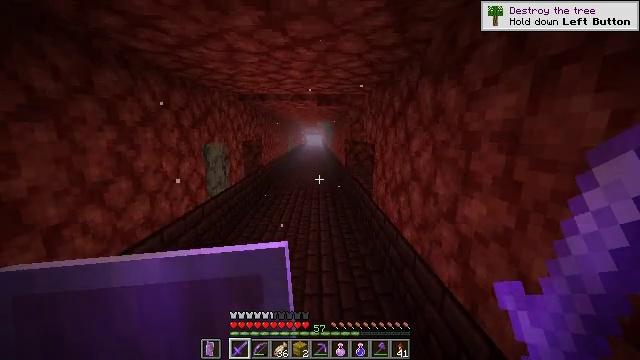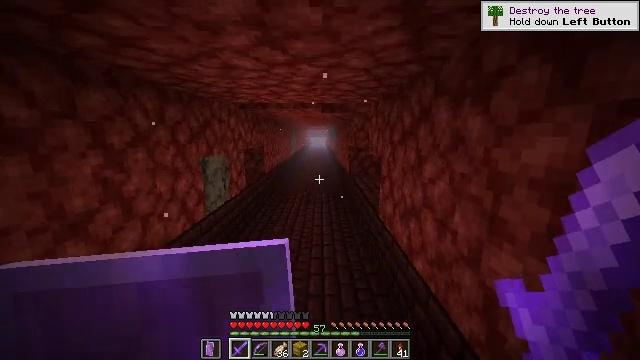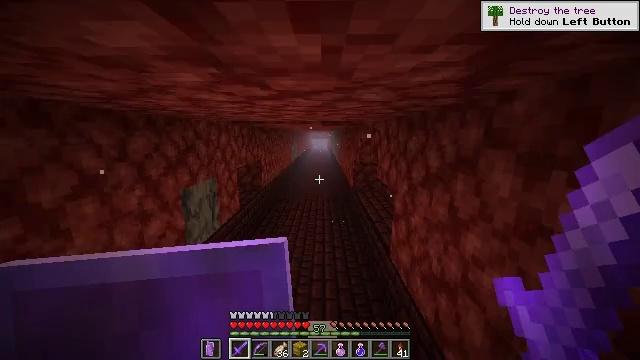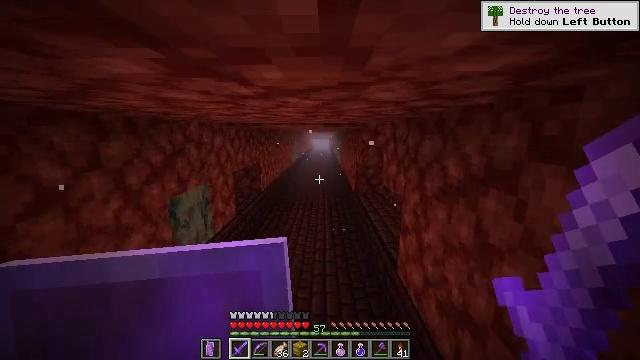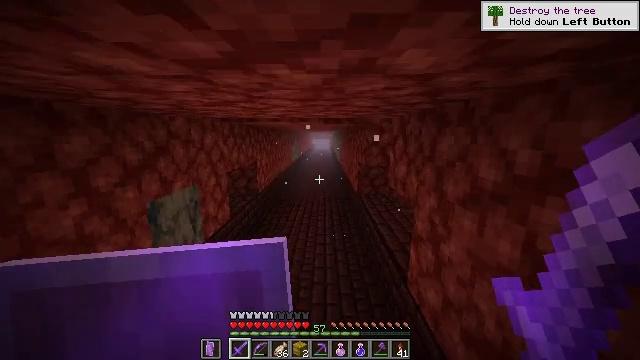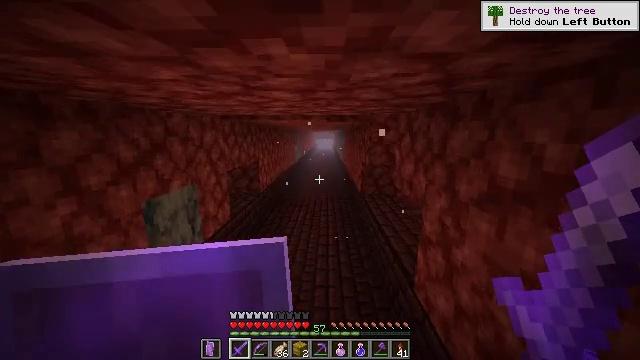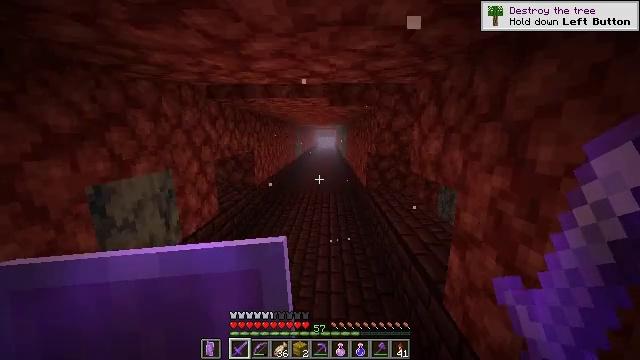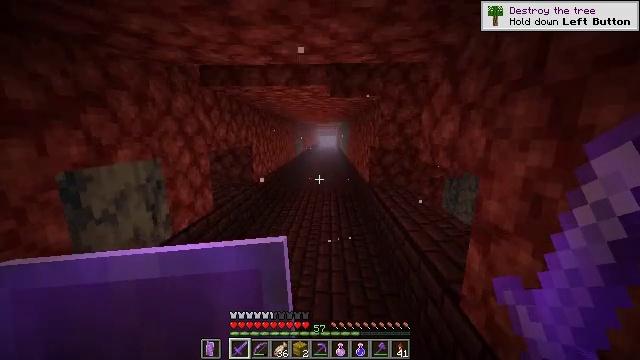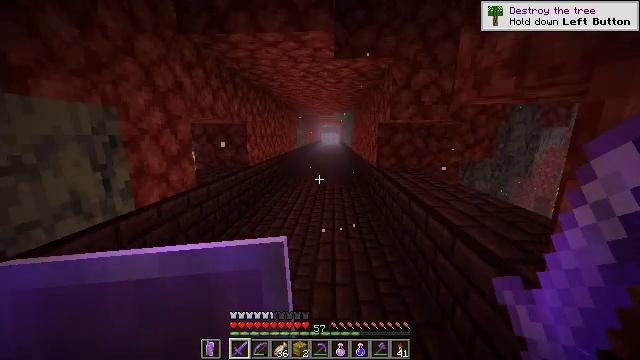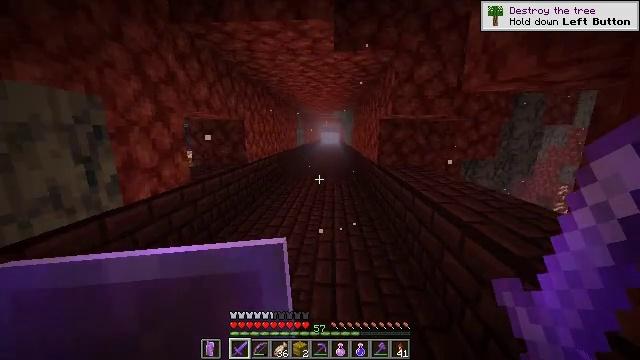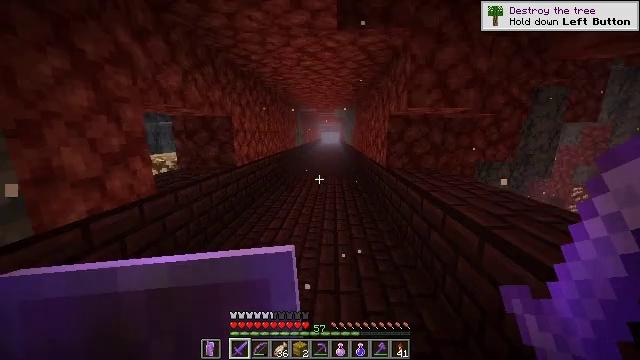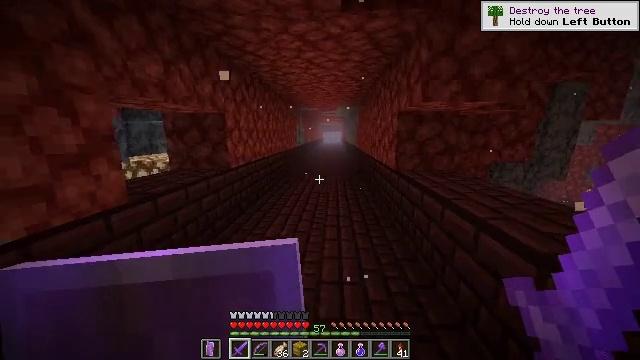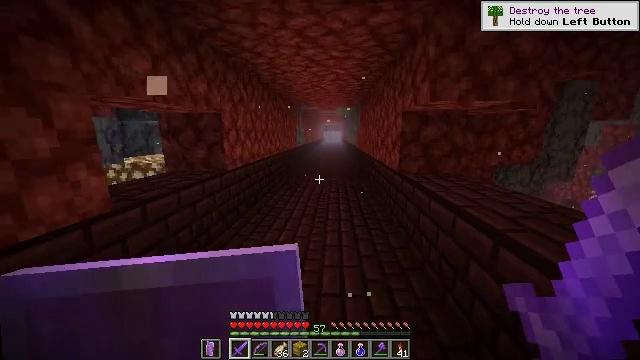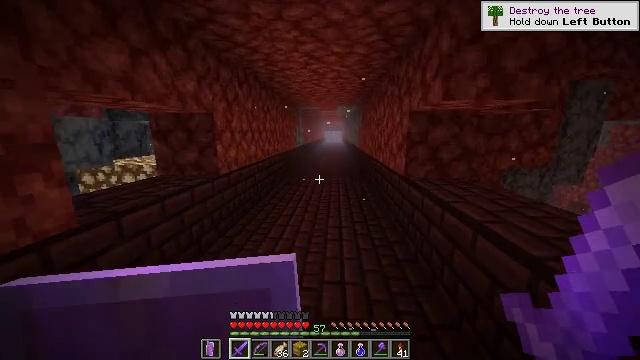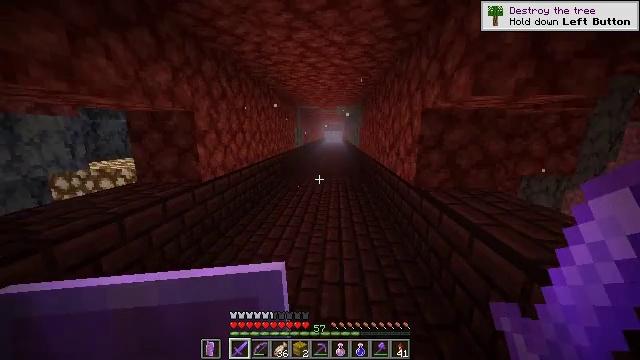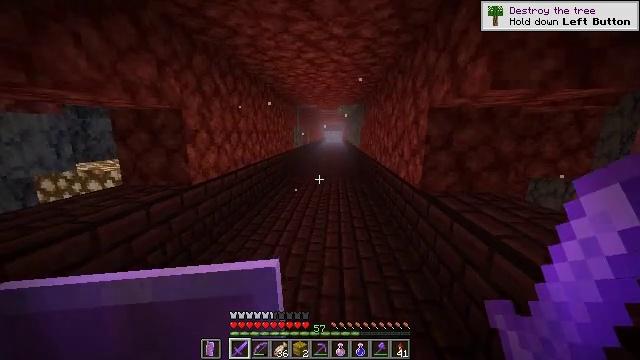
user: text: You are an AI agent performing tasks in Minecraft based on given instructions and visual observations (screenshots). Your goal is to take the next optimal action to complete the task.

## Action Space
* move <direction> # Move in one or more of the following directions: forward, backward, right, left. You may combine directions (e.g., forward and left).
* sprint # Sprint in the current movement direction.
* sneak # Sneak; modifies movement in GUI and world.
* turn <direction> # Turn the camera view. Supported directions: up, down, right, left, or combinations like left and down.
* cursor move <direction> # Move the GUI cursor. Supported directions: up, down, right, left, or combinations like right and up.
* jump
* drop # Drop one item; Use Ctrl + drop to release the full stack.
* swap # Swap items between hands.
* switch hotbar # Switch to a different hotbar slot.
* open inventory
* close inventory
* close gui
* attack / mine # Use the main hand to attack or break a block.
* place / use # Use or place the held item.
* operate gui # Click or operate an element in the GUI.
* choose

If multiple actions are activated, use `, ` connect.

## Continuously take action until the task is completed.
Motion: motion action
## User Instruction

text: Defeat a magma cube.
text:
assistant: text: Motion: move forward, sprint, jump
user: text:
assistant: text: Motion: move forward, sprint, jump
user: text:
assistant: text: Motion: move forward, sprint, jump
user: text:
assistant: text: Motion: move forward, sprint, jump
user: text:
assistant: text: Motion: move forward, sprint, jump
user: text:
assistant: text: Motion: move forward, sprint
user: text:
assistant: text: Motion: move forward, sprint
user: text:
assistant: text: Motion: move forward, sprint
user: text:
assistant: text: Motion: move forward, sprint
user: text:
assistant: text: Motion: move forward, sprint
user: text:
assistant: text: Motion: move forward, sprint
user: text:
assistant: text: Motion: move forward, sprint
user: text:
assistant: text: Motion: move forward, sprint
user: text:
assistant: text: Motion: move forward, sprint
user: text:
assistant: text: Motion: move forward, sprint
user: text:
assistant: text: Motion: move forward, sprint
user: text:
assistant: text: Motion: move forward, sprint
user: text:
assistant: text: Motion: move forward, sprint
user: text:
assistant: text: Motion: move forward, sprint
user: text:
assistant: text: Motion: move forward, sprint
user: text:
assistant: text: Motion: move forward, sprint
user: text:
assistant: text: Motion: move forward, sprint
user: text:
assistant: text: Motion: move forward, sprint
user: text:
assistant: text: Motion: move forward, sprint
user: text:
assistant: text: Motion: move forward, sprint
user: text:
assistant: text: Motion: move forward, sprint
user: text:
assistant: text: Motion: move forward, sprint
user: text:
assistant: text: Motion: move forward, sprint
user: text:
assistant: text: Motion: move forward, sprint
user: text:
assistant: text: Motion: move forward, sprint